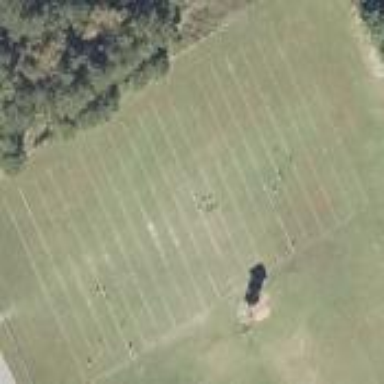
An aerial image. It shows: Pitch for American football.